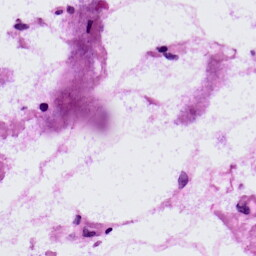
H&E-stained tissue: LymphNode